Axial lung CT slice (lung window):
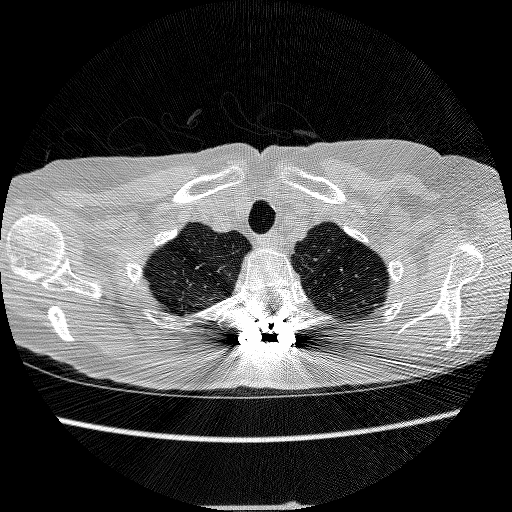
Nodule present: no